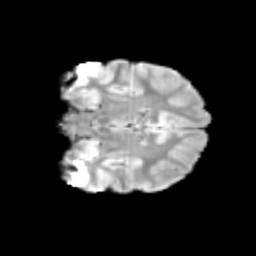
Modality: T2w
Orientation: coronal
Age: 10
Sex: male
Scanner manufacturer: siemens
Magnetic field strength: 3 T
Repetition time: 3.8 s
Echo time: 0.07 s